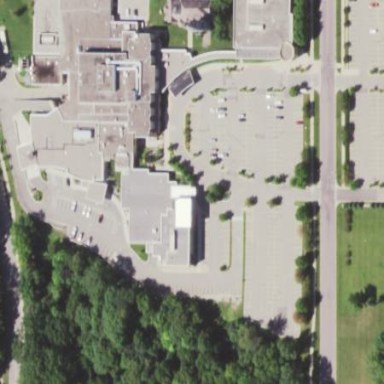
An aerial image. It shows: Hospital building.